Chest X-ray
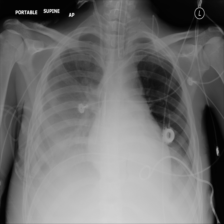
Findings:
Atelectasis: negative
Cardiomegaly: negative
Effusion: positive
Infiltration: negative
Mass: negative
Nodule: negative
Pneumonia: negative
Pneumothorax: negative
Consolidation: negative
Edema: negative
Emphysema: negative
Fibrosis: negative
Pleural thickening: negative
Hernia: negative